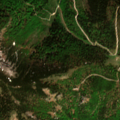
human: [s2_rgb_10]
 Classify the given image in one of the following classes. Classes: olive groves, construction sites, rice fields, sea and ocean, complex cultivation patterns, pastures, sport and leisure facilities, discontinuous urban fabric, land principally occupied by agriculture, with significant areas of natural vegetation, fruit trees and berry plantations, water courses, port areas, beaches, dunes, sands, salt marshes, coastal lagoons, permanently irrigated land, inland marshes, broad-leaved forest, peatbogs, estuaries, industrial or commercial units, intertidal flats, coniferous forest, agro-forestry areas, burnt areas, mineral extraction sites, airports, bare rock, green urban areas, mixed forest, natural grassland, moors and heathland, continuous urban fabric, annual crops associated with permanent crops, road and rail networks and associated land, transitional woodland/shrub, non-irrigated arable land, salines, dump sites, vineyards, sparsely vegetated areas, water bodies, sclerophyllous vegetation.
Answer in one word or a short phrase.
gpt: sport and leisure facilities, broad-leaved forest, coniferous forest, mixed forest